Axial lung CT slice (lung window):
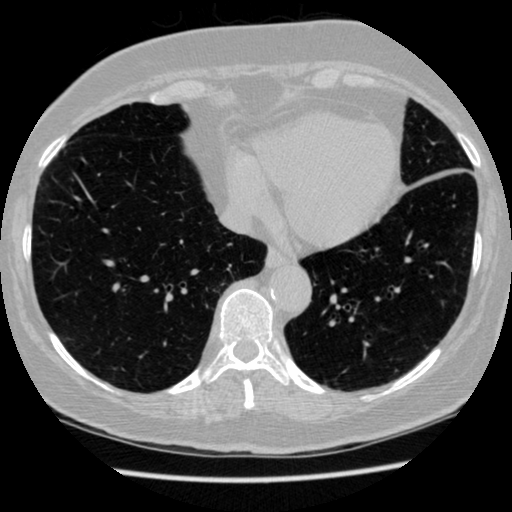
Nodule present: no